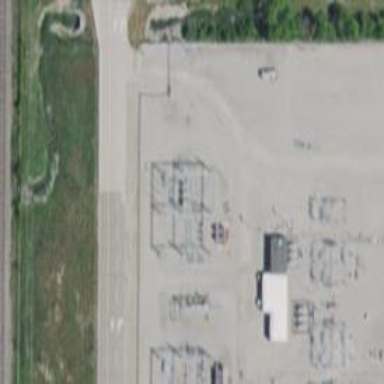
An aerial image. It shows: Switch used for power control.